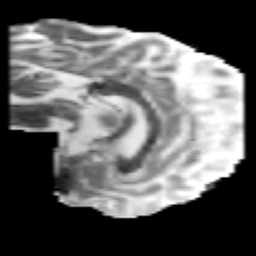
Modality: MD
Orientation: sagittal
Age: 36
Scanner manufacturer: philips
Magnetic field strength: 3 T
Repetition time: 7.766 s
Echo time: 0.1224 s